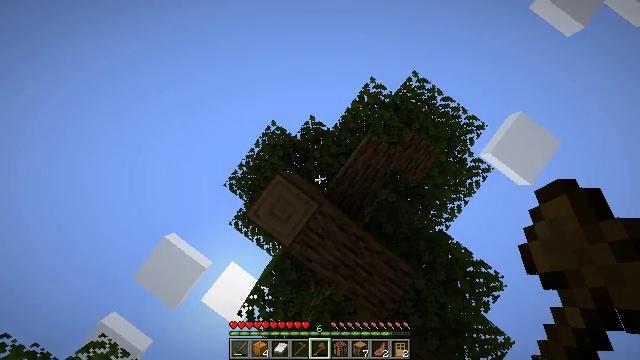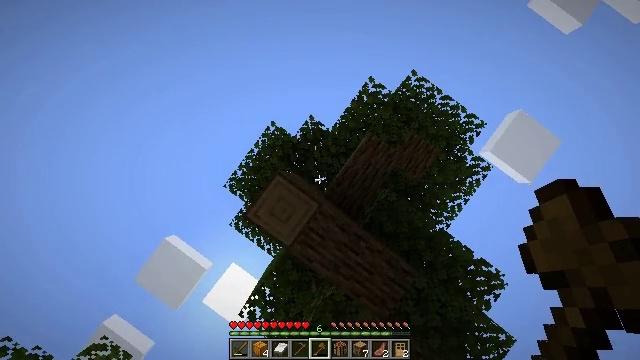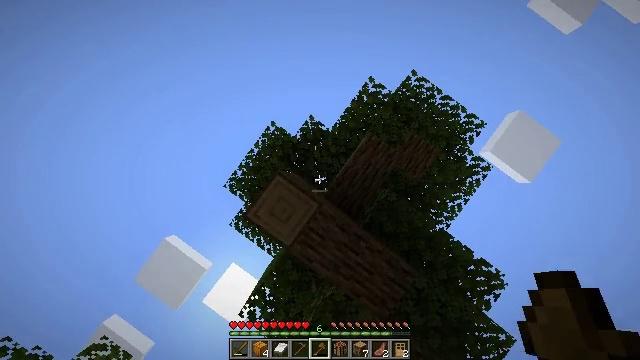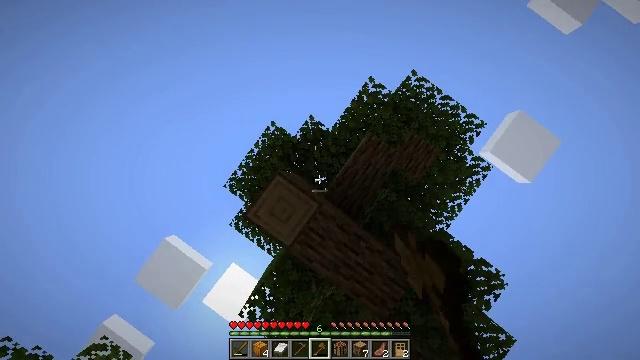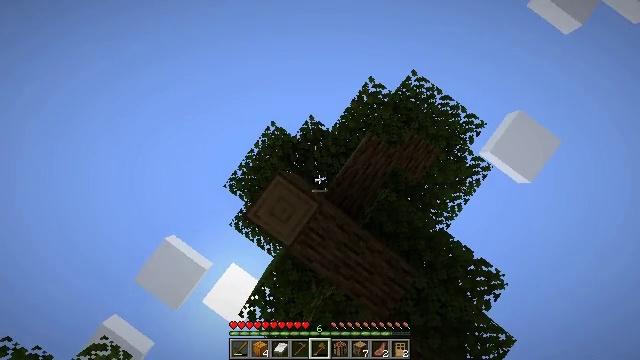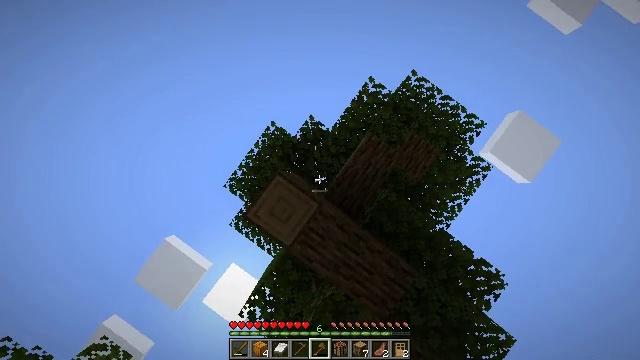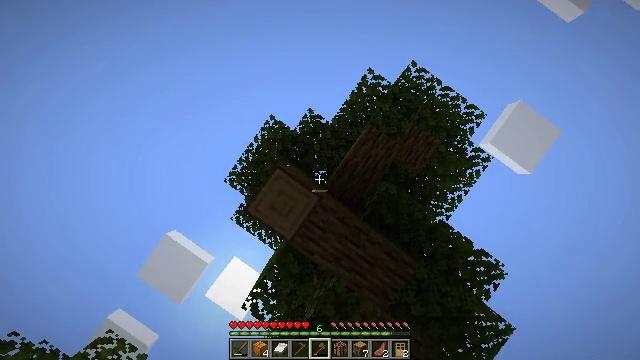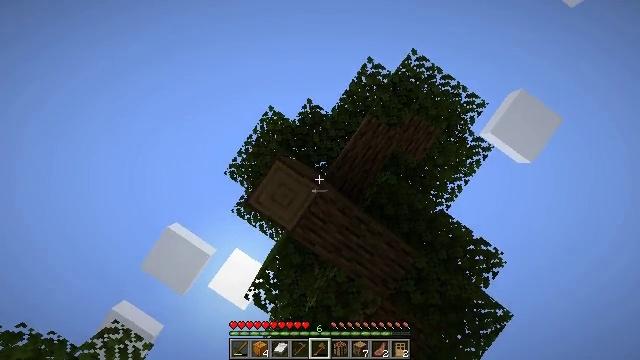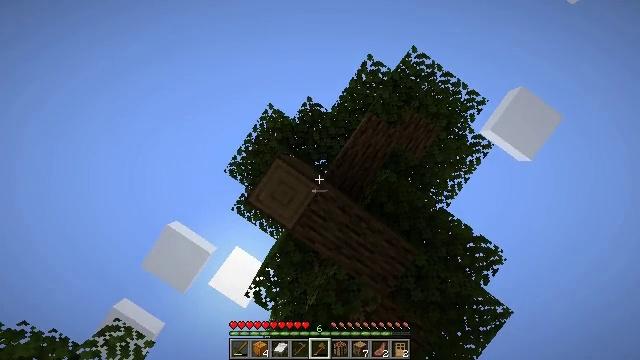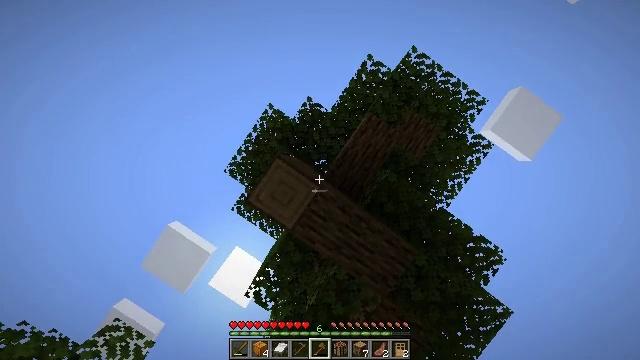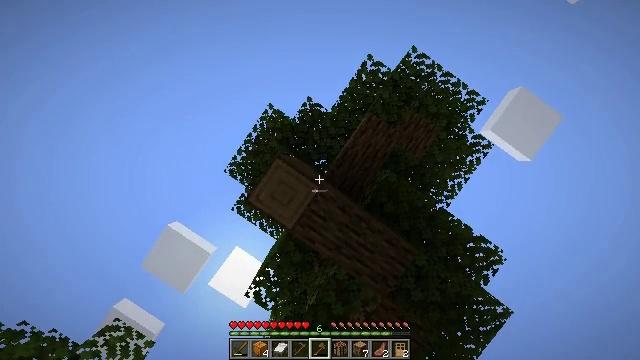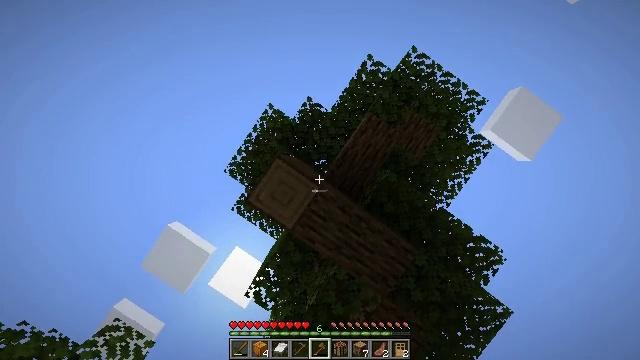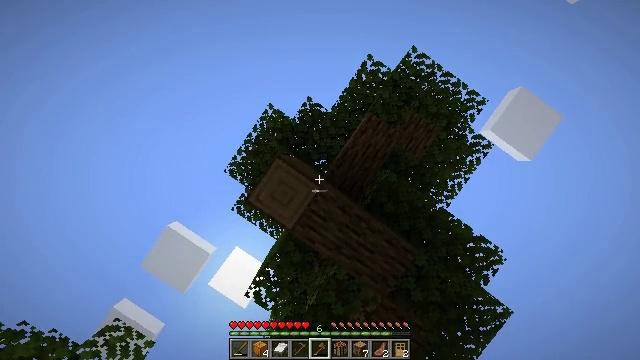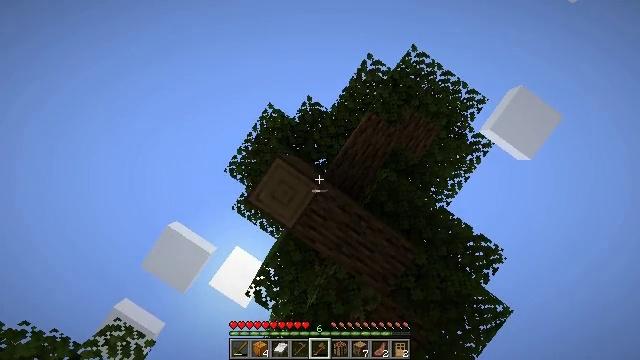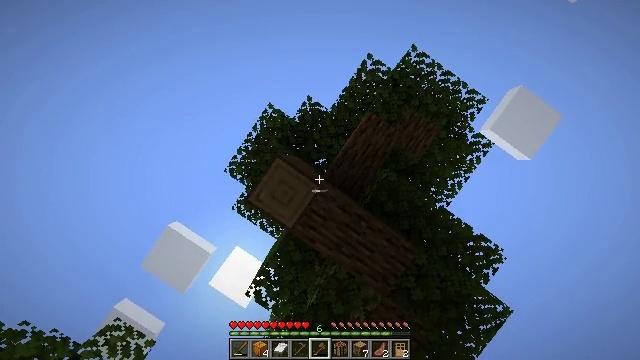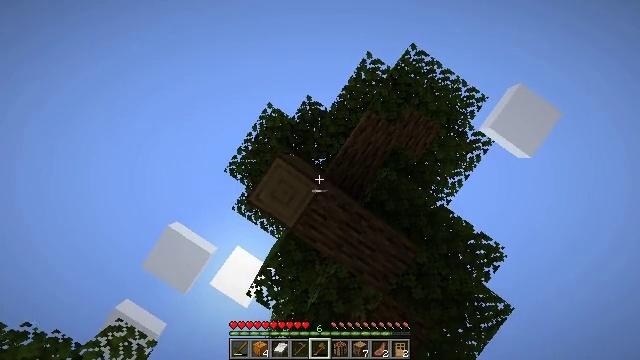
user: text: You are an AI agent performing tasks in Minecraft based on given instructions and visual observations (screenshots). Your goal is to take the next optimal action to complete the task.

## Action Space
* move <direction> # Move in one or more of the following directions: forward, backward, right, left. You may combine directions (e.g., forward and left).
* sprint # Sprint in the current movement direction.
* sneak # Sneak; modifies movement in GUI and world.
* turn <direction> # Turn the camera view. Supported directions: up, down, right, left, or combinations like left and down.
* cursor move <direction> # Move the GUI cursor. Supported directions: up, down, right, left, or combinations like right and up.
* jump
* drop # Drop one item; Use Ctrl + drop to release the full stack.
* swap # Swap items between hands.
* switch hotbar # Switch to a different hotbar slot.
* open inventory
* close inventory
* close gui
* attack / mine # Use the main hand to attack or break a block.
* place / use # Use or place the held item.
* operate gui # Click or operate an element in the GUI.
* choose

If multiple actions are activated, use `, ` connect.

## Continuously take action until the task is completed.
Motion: motion action
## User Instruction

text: Pick up the lilac.
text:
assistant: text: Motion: no_op
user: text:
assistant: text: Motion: attack / mine
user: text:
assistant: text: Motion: attack / mine
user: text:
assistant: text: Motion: attack / mine
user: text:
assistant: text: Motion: attack / mine
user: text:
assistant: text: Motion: turn down, attack / mine
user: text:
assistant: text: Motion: turn down, attack / mine
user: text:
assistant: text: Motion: attack / mine
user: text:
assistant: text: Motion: attack / mine
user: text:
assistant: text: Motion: attack / mine
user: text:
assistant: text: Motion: attack / mine
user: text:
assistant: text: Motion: attack / mine
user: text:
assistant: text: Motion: attack / mine
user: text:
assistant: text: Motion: attack / mine
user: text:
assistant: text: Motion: attack / mine
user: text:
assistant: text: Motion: attack / mine
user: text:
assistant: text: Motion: attack / mine
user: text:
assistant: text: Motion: turn left, attack / mine
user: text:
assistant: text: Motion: attack / mine
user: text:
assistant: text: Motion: attack / mine
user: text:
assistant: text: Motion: turn left, attack / mine
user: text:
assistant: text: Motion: turn left
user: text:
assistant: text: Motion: no_op
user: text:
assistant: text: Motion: no_op
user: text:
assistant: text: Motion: no_op
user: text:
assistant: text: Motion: no_op
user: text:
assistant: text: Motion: turn right and down
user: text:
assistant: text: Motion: turn right and down
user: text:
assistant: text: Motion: turn down
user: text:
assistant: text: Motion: turn right and down